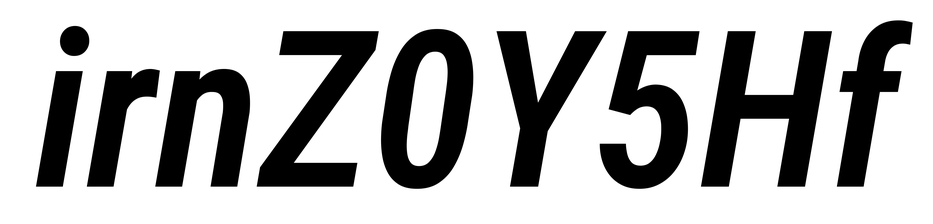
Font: Roboto-Italic_Condensed_SemiBold_Italic